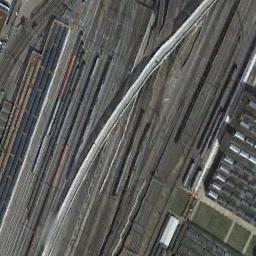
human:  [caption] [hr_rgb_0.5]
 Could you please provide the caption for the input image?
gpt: There are some trains on the railway .

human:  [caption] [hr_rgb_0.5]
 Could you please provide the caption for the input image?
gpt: These railways have some trains on the tracks and an overpass is over the tracks .

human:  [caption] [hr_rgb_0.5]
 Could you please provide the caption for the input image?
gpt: There is a train passing by in the picture .

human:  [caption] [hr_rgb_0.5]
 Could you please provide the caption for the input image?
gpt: There are many trains on the railway .

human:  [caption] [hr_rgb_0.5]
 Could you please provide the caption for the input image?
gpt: There are some black buildings beside the railway .